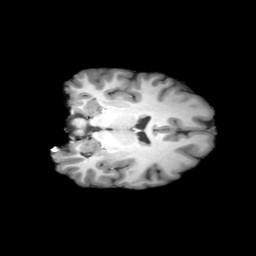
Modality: T1w
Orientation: coronal